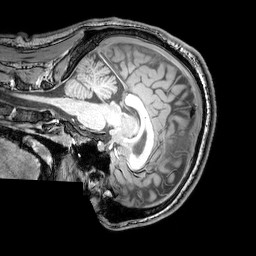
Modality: T1w
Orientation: sagittal
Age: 20
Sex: male
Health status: healthy
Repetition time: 0.081 s
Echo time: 0.037 s